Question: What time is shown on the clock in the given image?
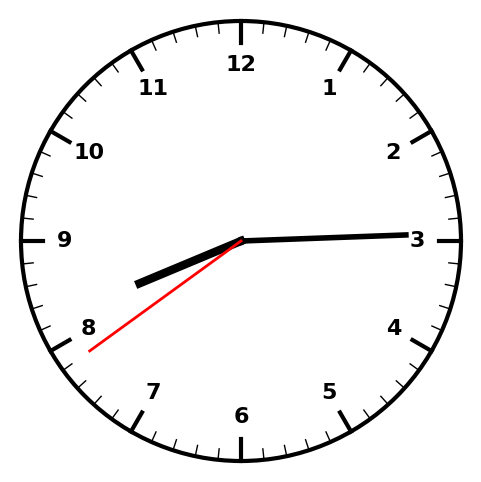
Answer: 08:14:39